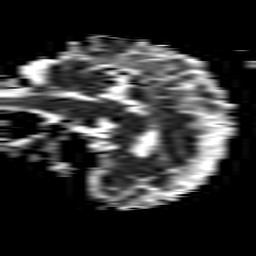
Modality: ADC
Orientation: sagittal
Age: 55
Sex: female
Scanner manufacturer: philips
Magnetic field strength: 1.5 T
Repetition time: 3.514 s
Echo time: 0.07117 s